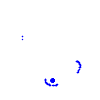
Particle: electron